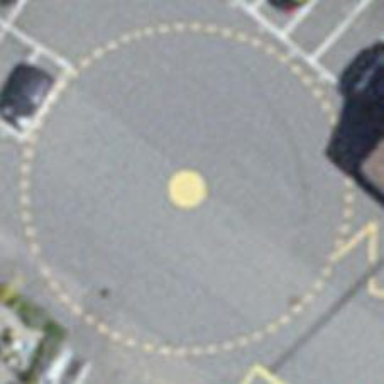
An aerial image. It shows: Mini roundabout on the road.